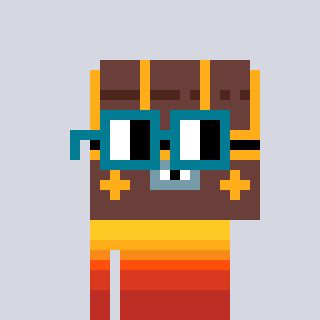
a pixel art character with square dark green glasses, a treasure chest-shaped head and a teal-colored body on a cool background